Question: Count the number of objects in the diagram.
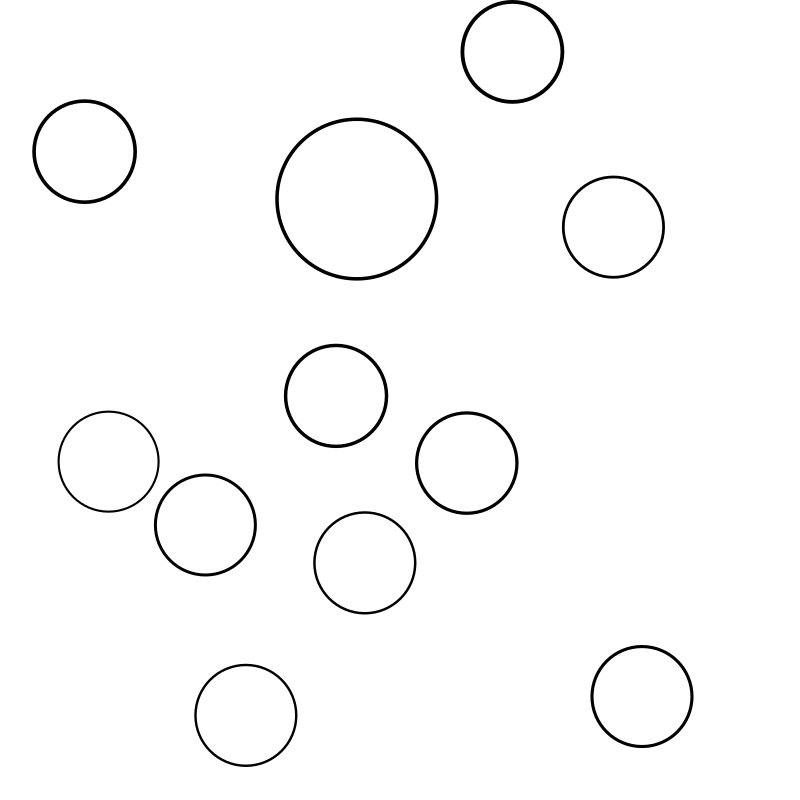
Answer: 11